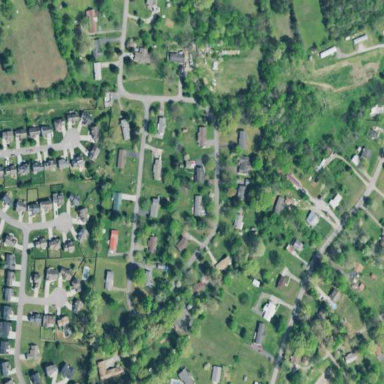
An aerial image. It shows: Single-family residential area.